Question: I am dealing with a problem where two singly linked list merge at some point. Following image illustrates this concept.

I am suppose to find and return the node where they both intersect. I am only given the reference to head of both lists. Following is the algorithm i came up with.
'''
public Node getNodeIntersection(Node head1, Node head2)
{
Node temp1 = head1;
Node temp2 = head2;
/*Get lengths of both the lists*/
int len1 = this.getLength(temp1);
int len2 = this.getLength(temp2);
int diff = getAbs(len1,len2); //get absolute difference of the two lengths
//Iterate through the bigger list first so both list have equal nodes left
if(len1 > len2)
{
int count = 0;
while(count < diff)
{
temp1 = temp1.getNext();
count++;
}
}
else
{
int count = 0;
while(count < diff)
{
temp2 = temp2.getNext();
count++;
}
}
Node nIntersect = null;
while(temp1 != temp2)
{
temp1 = temp1.getNext();
temp2 = temp2.getNext();
if(temp1 == temp2)
{
nIntersect = temp1;
}
}
return nIntersect;
}
'''
I am having trouble calculating the time complexity for this. My understanding is that I first find lengths of both the list which would be N + N. Then I iterate through the bigger list first which is again N and then i iterate through both the lists till they intersect which is again N nodes. I was thinking that that time complexity for this algorithm would be O(N). To my surprise after solving this algorithm i found similar solutions on some blogs and the time complexity for this is O(M+N). I don't understand why? I thought that as N goes to infinite The larger value would dominate so it would be O(max(m,n)) which would either be O(n) or O(m) depending on which one is larger. Can someone please clarify this for me?
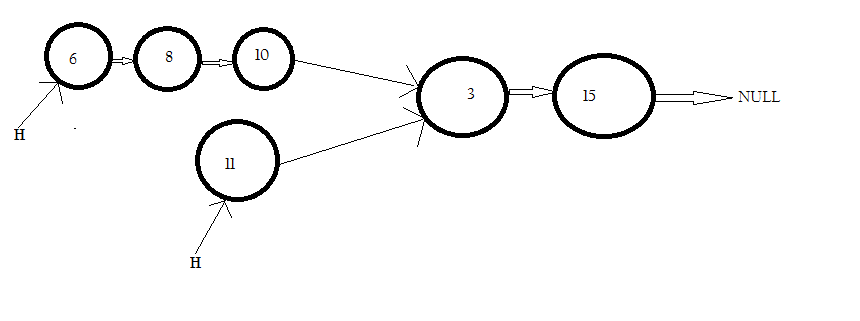
Answer: 'O(max(n, m))' is 'O(n + m)' because 'max(n, m) <= n + m'. It is a precise bound because 'max(n, m) >= (n + m) / 2'.